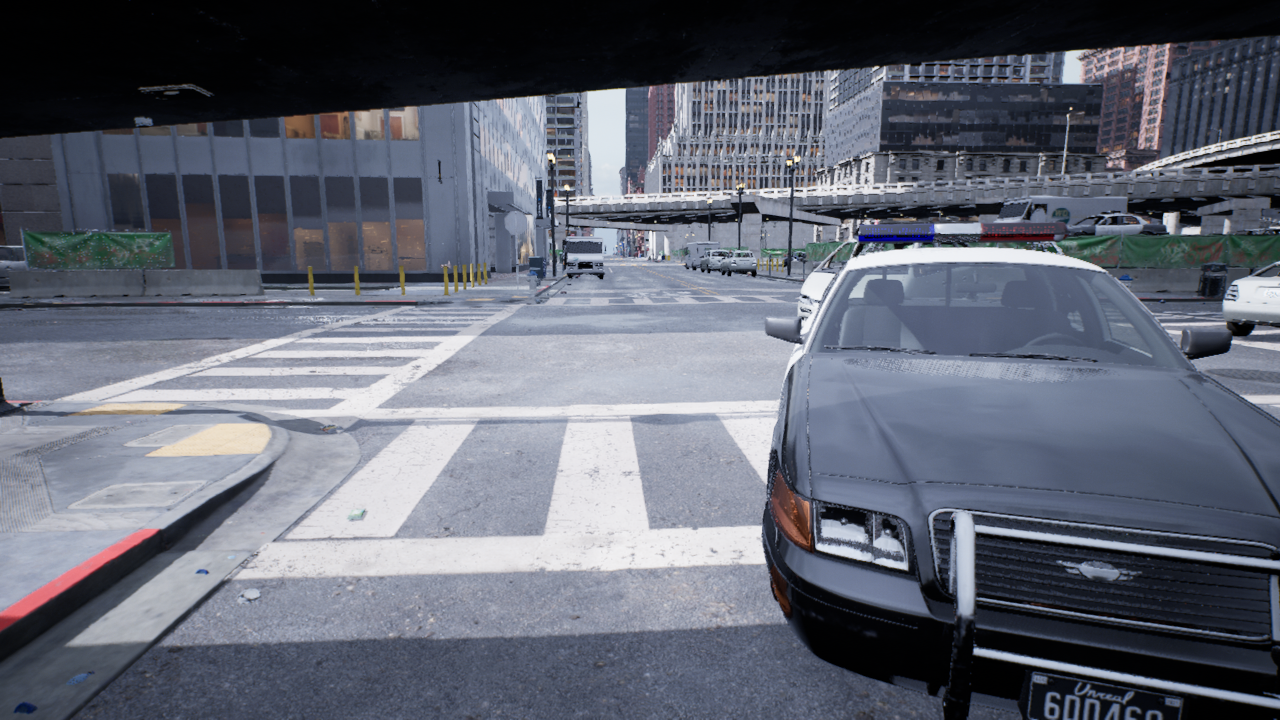
Venue: intersection
Lighting: overcast
Vehicle rig: sedan